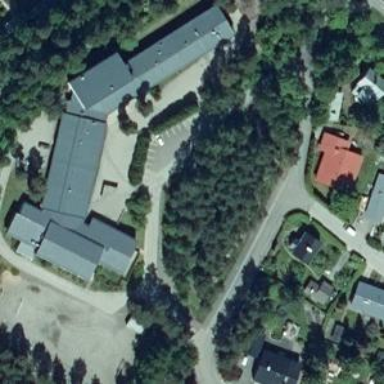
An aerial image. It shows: School building.